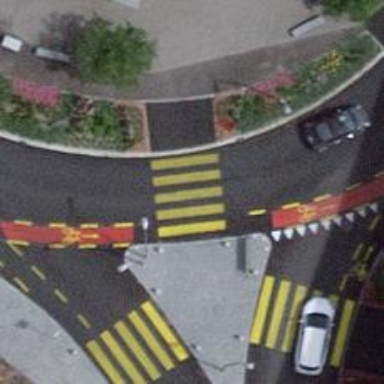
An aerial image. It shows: Marked crossing with zebra stripes on the road.